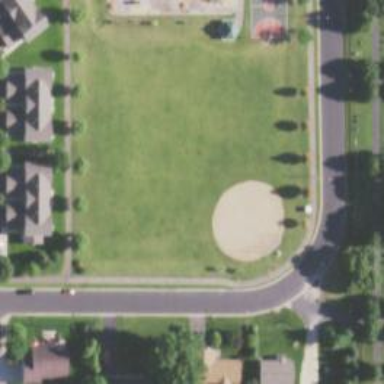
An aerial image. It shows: Baseball pitch for leisure land.